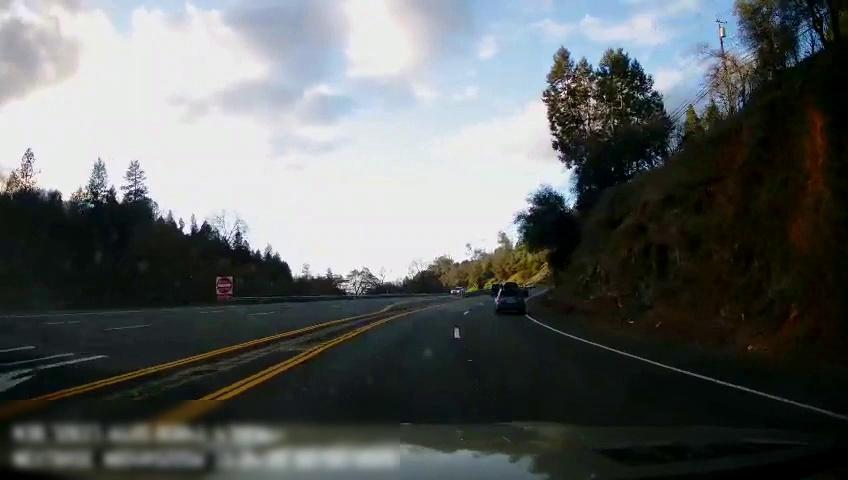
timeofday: Day
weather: Sunny
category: Drivable Space
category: Vehicles | SUV
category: Vehicles | SUV
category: Vehicles | Car
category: Lanes | Current Lane
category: Lanes | Alternate Lane
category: Lanes | Current Lane
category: Lanes | Opposite Lane
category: Lanes | Opposite Lane
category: Lanes | Opposite Lane
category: Lanes | Opposite Lane
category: Lanes | Opposite Lane
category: Lanes | Opposite Lane
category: Traffic | Signs